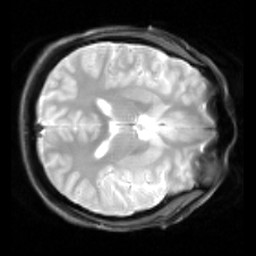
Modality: inplaneT2
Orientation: axial
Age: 22
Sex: male
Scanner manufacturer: siemens
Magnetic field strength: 2.894 T
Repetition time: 5 s
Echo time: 0.033 s